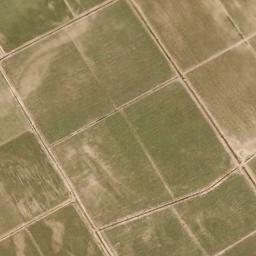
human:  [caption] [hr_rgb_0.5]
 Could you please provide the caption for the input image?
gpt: Several green rectangular farmlands are arranged in neat rows .

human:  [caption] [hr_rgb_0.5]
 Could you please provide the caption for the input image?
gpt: Several dirt roads are in rectangular farmlands .

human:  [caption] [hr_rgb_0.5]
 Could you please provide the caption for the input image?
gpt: There are some bare rectangular farmland .

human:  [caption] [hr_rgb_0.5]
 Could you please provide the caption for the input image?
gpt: More than ten neatly arranged green, Yellow-brown mixed rectangular farmlands of different sizes .

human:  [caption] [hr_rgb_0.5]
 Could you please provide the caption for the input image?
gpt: There are some green and yellow rectangular farmlands .